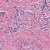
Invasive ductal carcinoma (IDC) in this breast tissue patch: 1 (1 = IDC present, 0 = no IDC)